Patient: sex M, age 45
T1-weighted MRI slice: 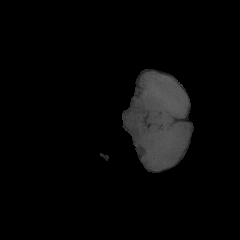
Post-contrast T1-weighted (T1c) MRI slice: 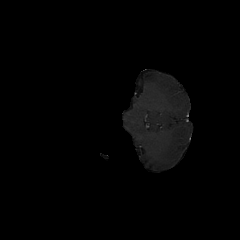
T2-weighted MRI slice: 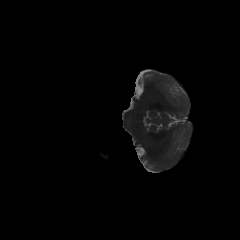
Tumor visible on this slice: no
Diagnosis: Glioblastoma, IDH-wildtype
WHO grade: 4